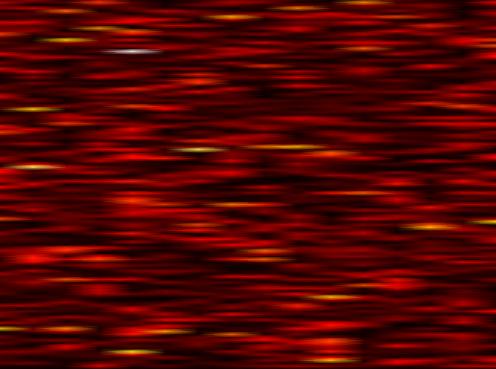
Label: FBMC